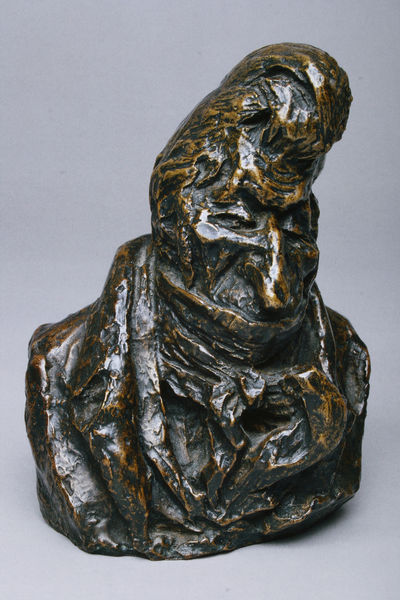
Titel: Les célébrités du Juste Milieu: Jean-Auguste Chevandier de Valdrome, Die Berühmtheiten des Juste Milieu
Künstler: Honoré Daumier
Standort: Berlin
Institution: Akademie der Künste, Kunstsammlung
Schlagwörter: blau, dunkel, kopf, mann, schatten, schlaf, umhang, gelb, grün, sitzen, braun, brust, frankreich, frau, frisur, grau, haar, hell, hut, licht, mund, nase, ohr, schwarz, stirn, blick, schal, tuch, beige, expressionismus, schleife, anzug, hemd, jacke, mütze, augen, falten, gesicht, kragen, mensch, sockel, stein, ärmel, bildnis, hals, portrait, porträt, kalt, auge, figur, gewand, gold, haare, mantel, realismus, augenbrauen, locke, ohren, poträt, schultern, skulptur, statue, deutschland, kopfbedeckung, wangen, schlafend, lehrer, backen, hart, schwer, abstrakt, modern, amerika, karikatur, krawatte, zeitgenössisch, büste, glanz, halstuch, glänzend, metall, bronze, plastik, stofflich, face, nachdenken, fliege, oberkörper, revers, jacket, geschlossen, lider, abstraktion, gestalt, foto, fotografie, photographie, eisen, messing, kälte, torso, traum, kupfer, karrikatur, kritik, hässlich, helm, stehkragen, statuette, gesciht, daumier, honore daumier, photo, halbportrait, wangenknochen, grimasse, stirm, picasso, binde, gebunden, halsbinde, zwerg, usa, haptisch, gips, scheife, brustkorb, drehung, guss, objekt, verformt, haartolle, tolle, bernstein, aufsatz, mann frau, schopf, gnom, skluptur, lid, schaal, mannn, ocher, große nase, schleide, haarschopf, bonze, klumpen, porträtbüste, alsmann, anse, elvis, julimonarchie, juste milieu, parlamentarier, renoiresk, ruststück, verschlagen